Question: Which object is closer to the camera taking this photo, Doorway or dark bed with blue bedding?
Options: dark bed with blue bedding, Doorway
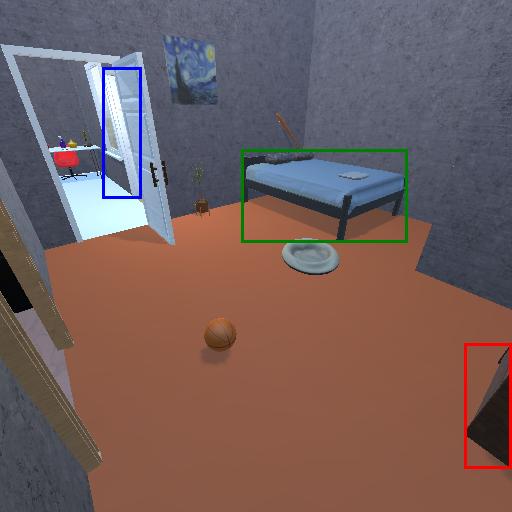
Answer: dark bed with blue bedding